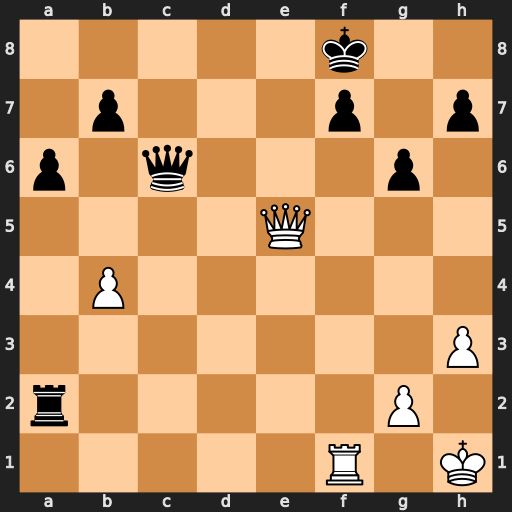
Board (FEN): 5k2/1p3p1p/p1q3p1/4Q3/1P6/7P/r5P1/5R1K
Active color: w
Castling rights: -
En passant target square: -
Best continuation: Qh8+ Ke7 Re1+